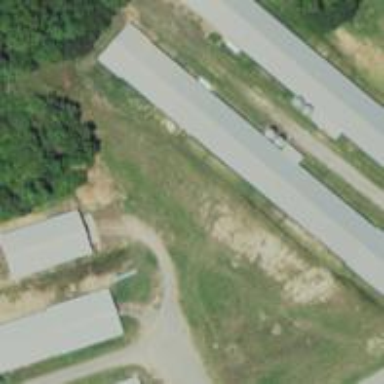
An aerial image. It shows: Farm auxiliary building.